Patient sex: F
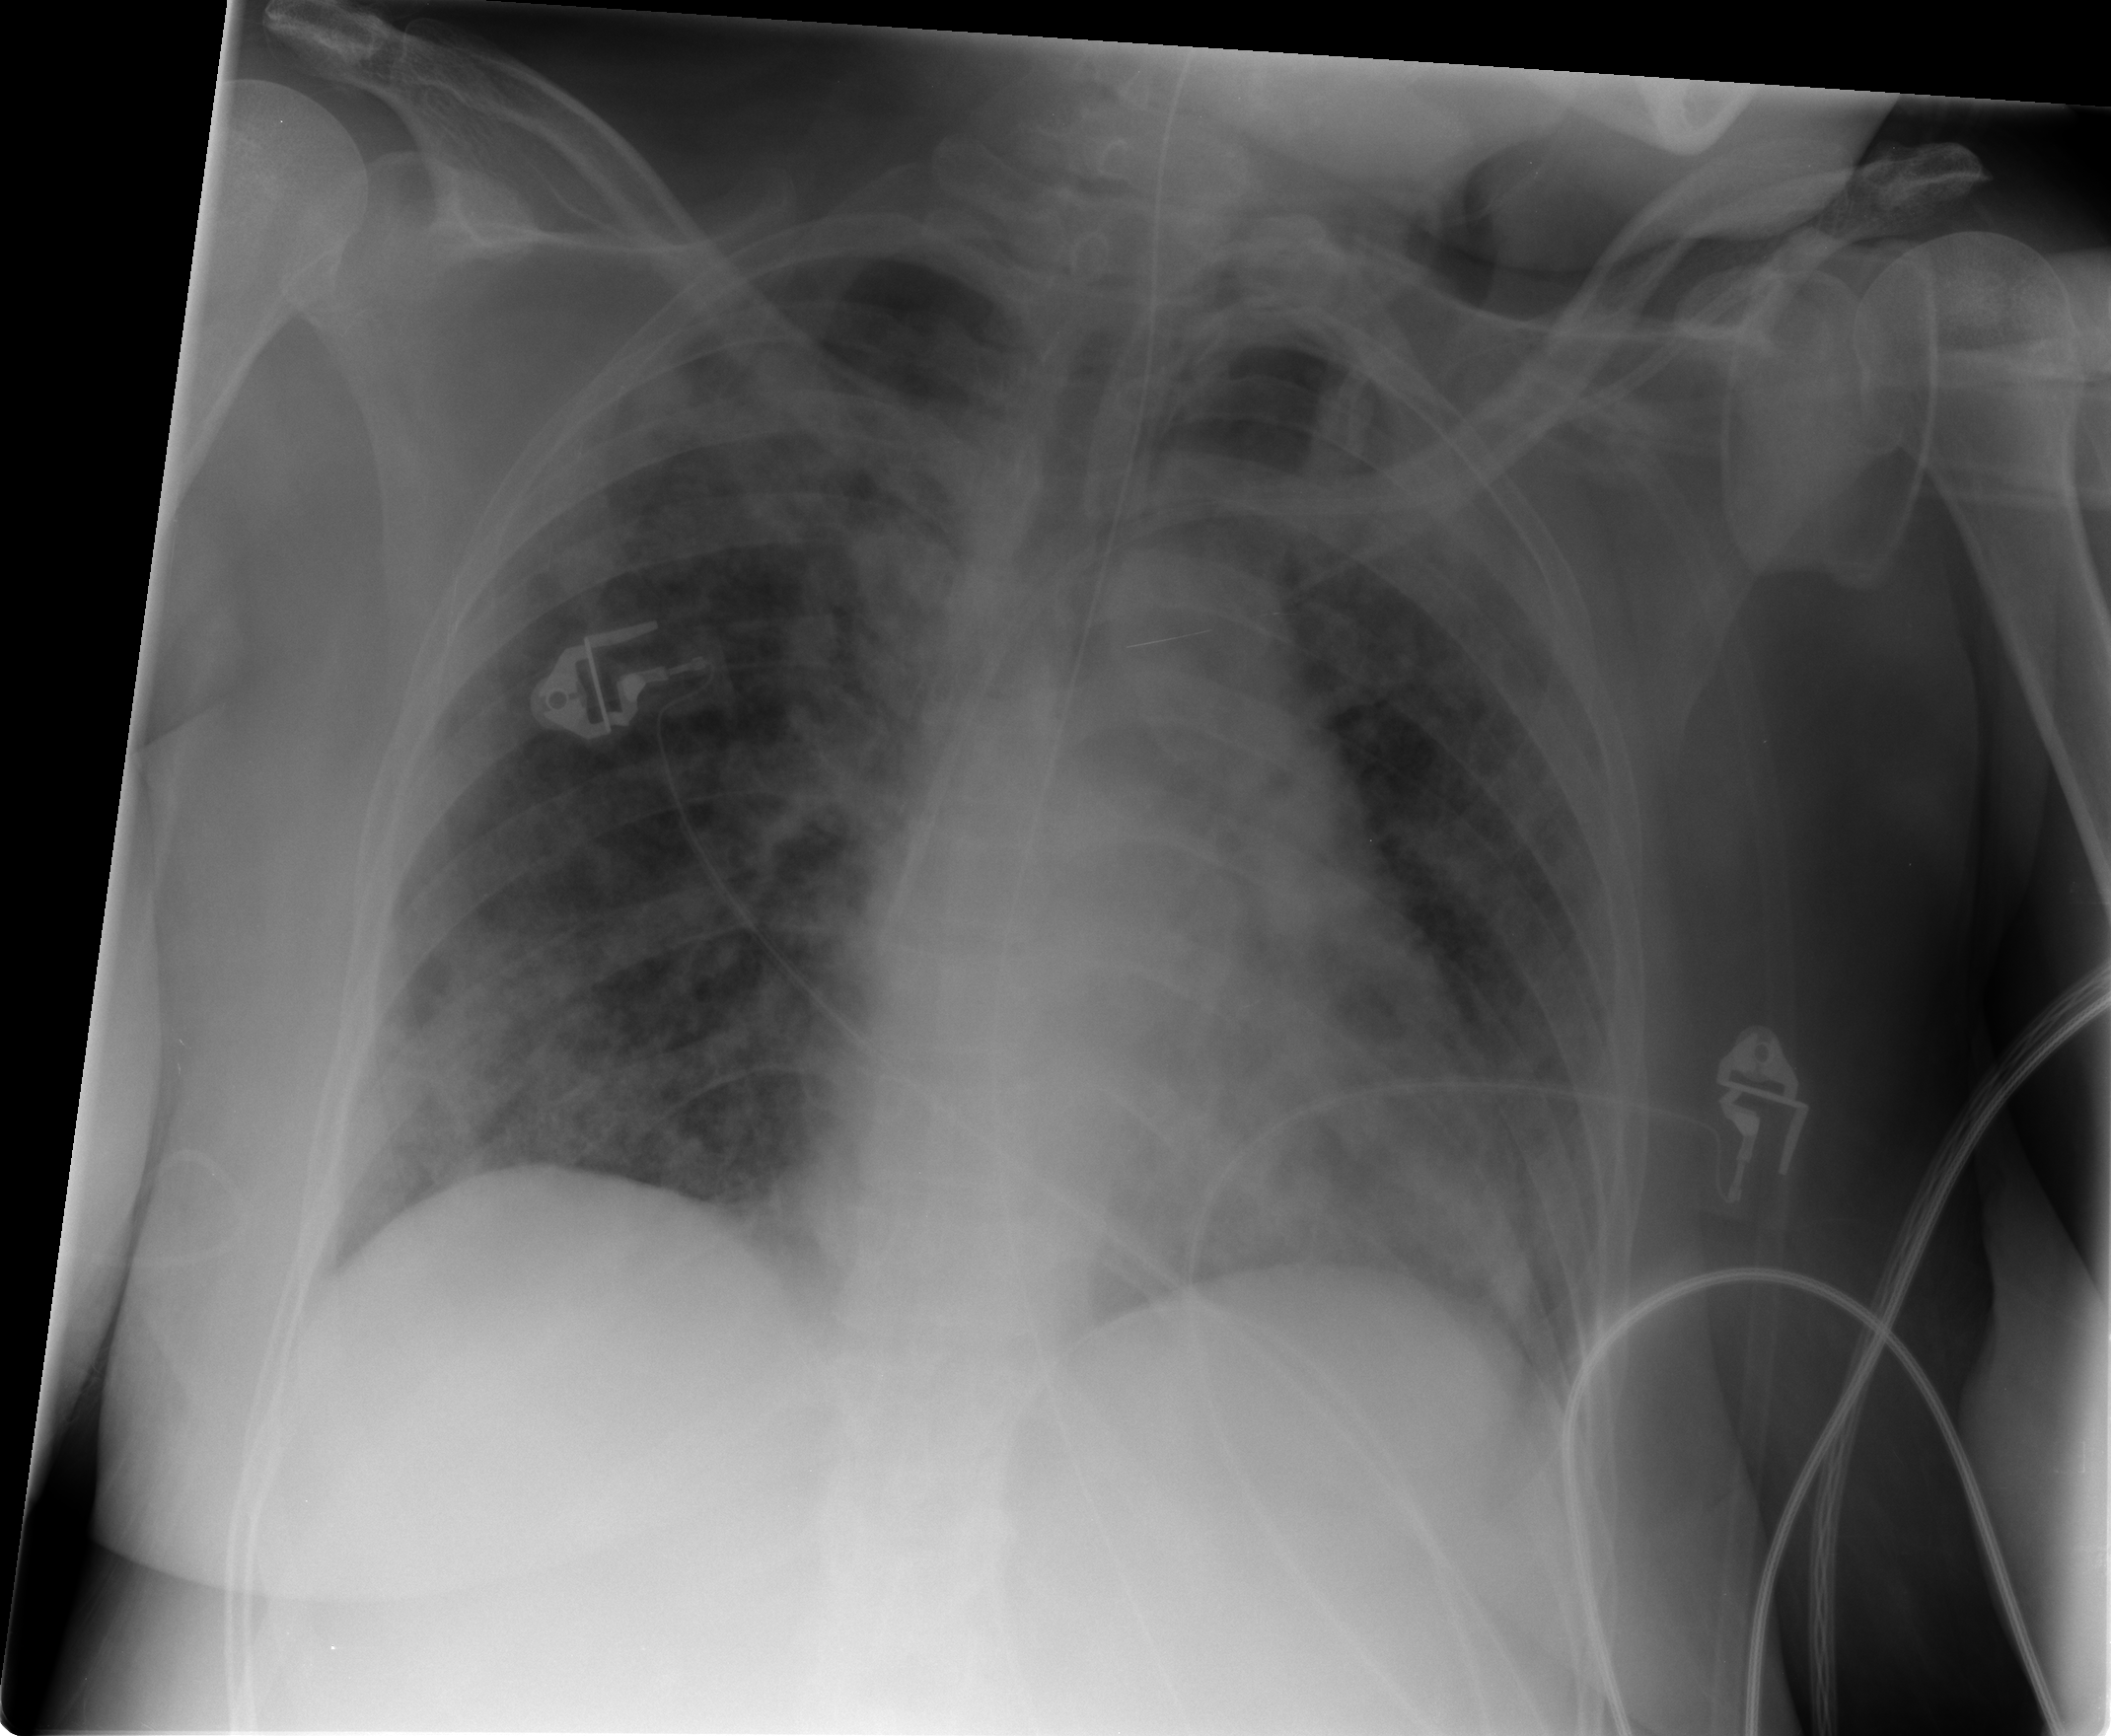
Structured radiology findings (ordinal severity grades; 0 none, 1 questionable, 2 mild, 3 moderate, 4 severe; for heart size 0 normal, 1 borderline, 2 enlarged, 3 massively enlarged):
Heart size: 0
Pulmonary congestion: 0
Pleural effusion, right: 1
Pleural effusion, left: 1
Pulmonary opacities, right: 3
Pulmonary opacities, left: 3
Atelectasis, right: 2
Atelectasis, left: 2